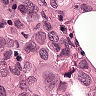
Metastatic tissue present: yes